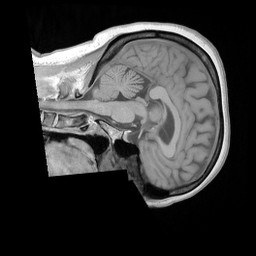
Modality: T1w
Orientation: sagittal
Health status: ill
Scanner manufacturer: siemens
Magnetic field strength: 3 T
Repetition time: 0.4 s
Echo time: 0.00272 s